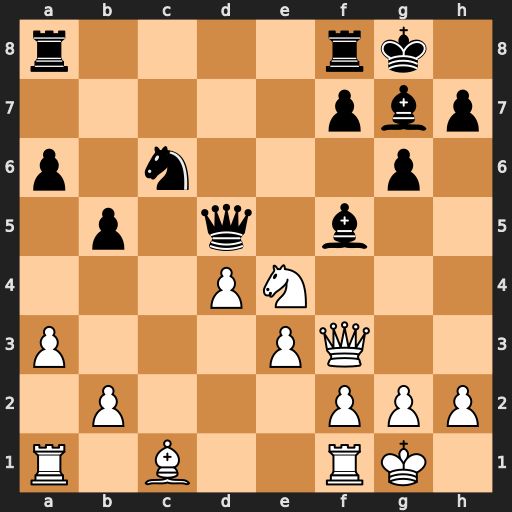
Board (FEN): r4rk1/5pbp/p1n3p1/1p1q1b2/3PN3/P3PQ2/1P3PPP/R1B2RK1
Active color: w
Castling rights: -
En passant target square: -
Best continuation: Nf6+ Bxf6 Qxd5